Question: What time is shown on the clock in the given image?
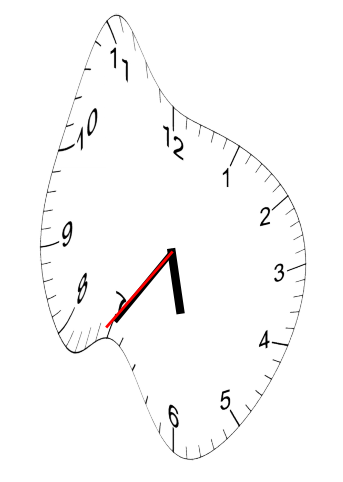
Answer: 05:35:36